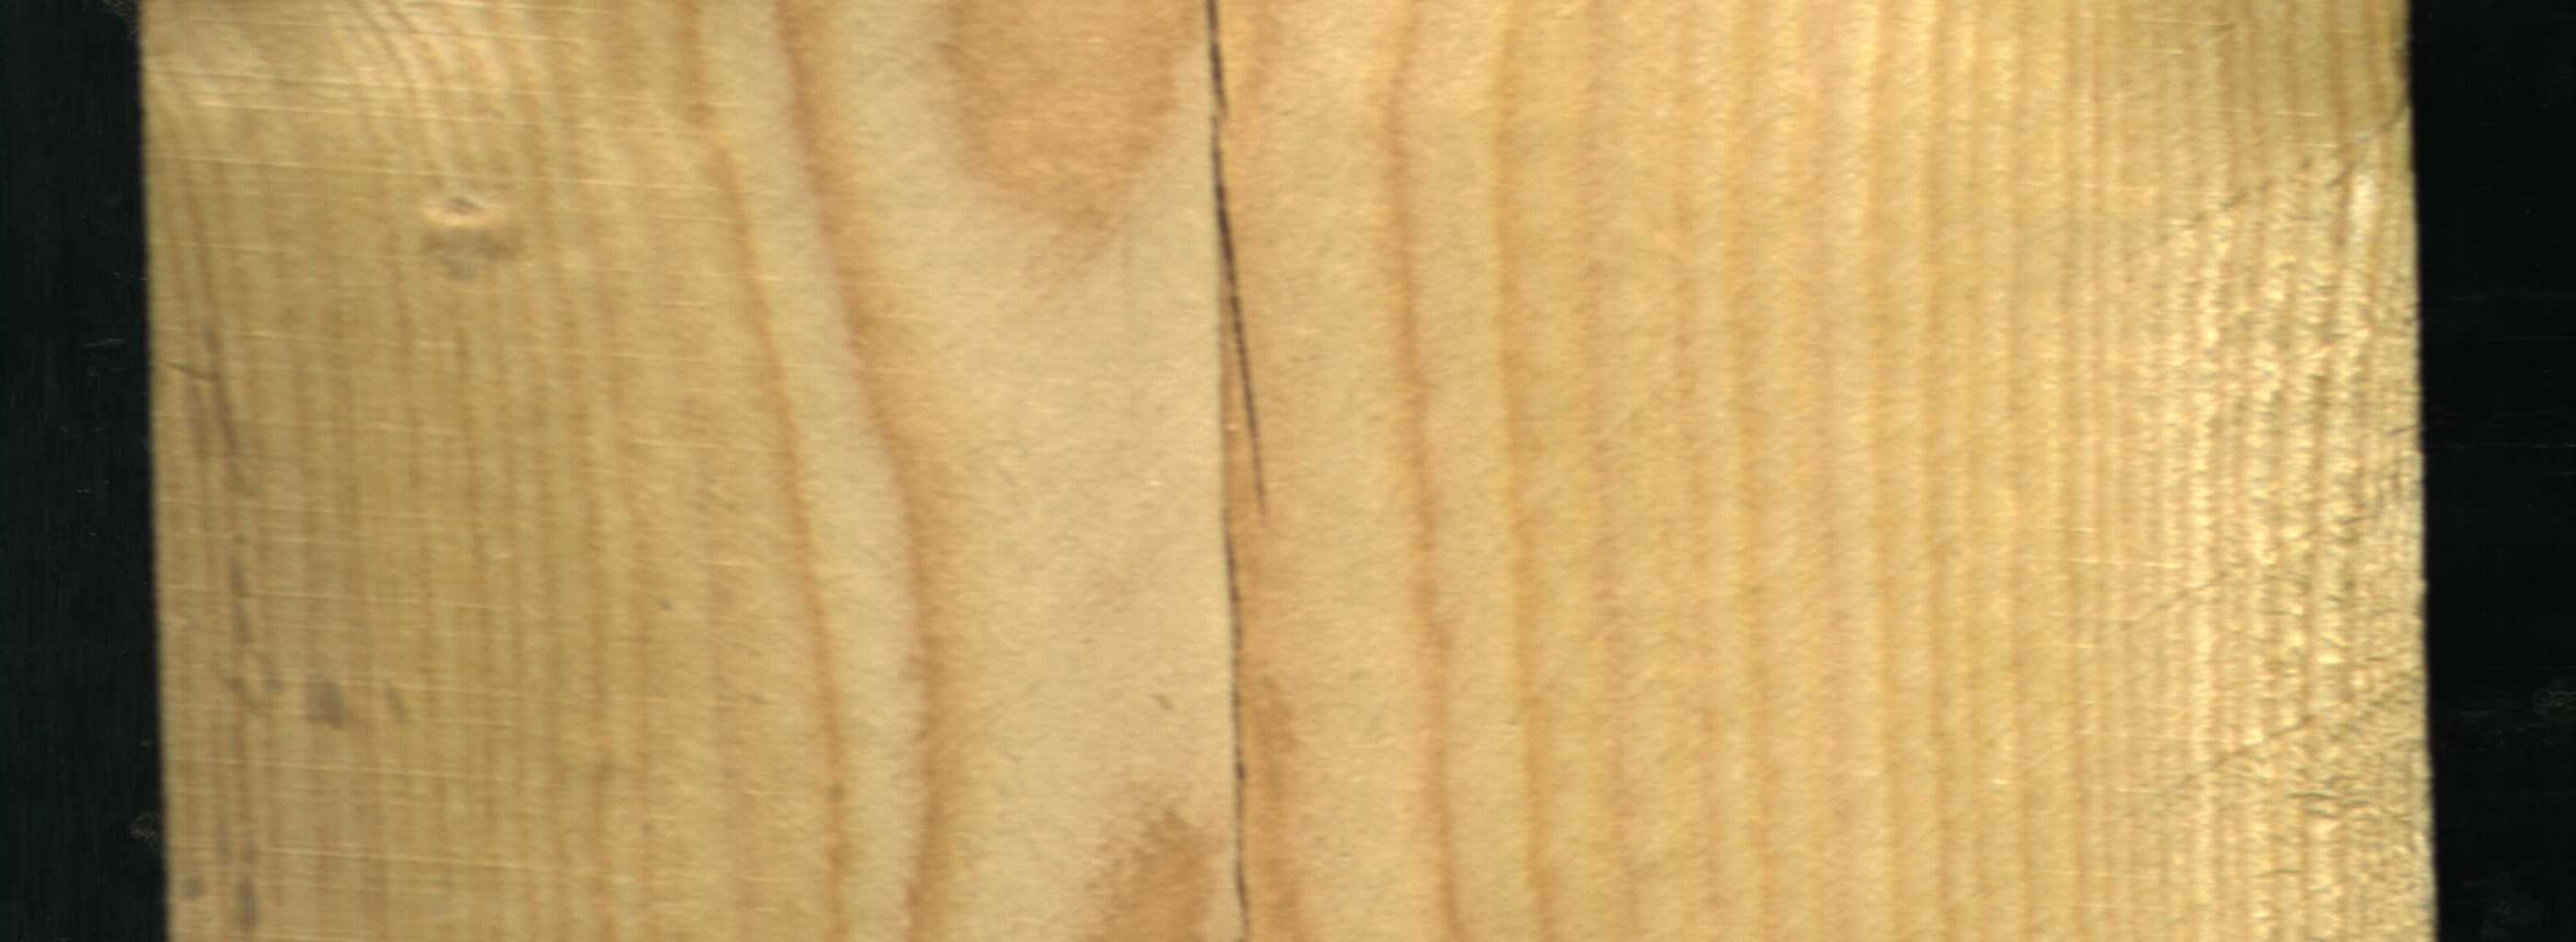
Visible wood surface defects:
Crack
Crack